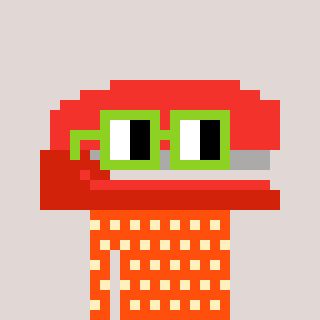
a pixel art character with square light green glasses, a stapler-shaped head and a orange-colored body on a warm background